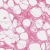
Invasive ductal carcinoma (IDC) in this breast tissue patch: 0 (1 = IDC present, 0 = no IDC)